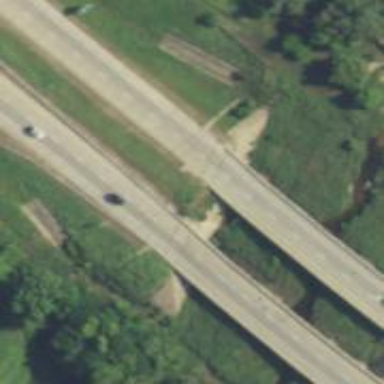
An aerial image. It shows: Motorway.